Question: I have the following element
'''
<a href="#" class="some_class">Test Text Here</a>
'''
and this element has light blue background and some padding. Today I came across one small challenge: I know we can rotate element, however its contents are also rotated. What I was trying to achieve looks like this:

So the element itself is slightly rotated, however its contents stay in place. Is this achievable just with CSS3? I tried playing around with several nested elements, however by rotating their parent element all child elements rotated as well. Also can this be done with single element, like example stated above?
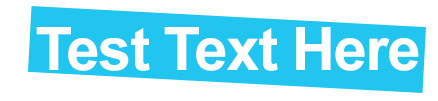
Answer: Sure, If you wrap the text in a span, then set the span to 'position: absolute', and 'transform' it the equal amount in the opposite direction to "default" it.
I would suggest super-imposing the text over your link in your proposed case above, as you want the text to be the anchor tag for SEO purposes.
So... I rotated '<a>' 10 degree's clockwise, and rotated the '<span>' 10 degree's counter-clockwise.
*****ALTERNATIVELY** - You could also set the span to display: block; and drop the absolute positioning. It depends on your use case. Absolute positioning it, in this case, would allow you to move the text around with a little more control.
<URL>
'''
a {
color: #fff;
display: block;
width: 100px;
height: 30px;
background: blue;
border-radius: 5px;
-moz-transform: scale(1) rotate(10deg) translateX(0px) translateY(0px) skewX(0deg) skewY(0deg);
-webkit-transform: scale(1) rotate(10deg) translateX(0px) translateY(0px) skewX(0deg) skewY(0deg);
-o-transform: scale(1) rotate(10deg) translateX(0px) translateY(0px) skewX(0deg) skewY(0deg);
-ms-transform: scale(1) rotate(10deg) translateX(0px) translateY(0px) skewX(0deg) skewY(0deg);
transform: scale(1) rotate(10deg) translateX(0px) translateY(0px) skewX(0deg) skewY(0deg);
}
span {
position: absolute;
-moz-transform: scale(1) rotate(-10deg) translateX(0px) translateY(0px) skewX(0deg) skewY(0deg);
-webkit-transform: scale(1) rotate(-10deg) translateX(0px) translateY(0px) skewX(0deg) skewY(0deg);
-o-transform: scale(1) rotate(-10deg) translateX(0px) translateY(0px) skewX(0deg) skewY(0deg);
-ms-transform: scale(1) rotate(-10deg) translateX(0px) translateY(0px) skewX(0deg) skewY(0deg);
transform: scale(1) rotate(-10deg) translateX(0px) translateY(0px) skewX(0deg) skewY(0deg);
}
'''